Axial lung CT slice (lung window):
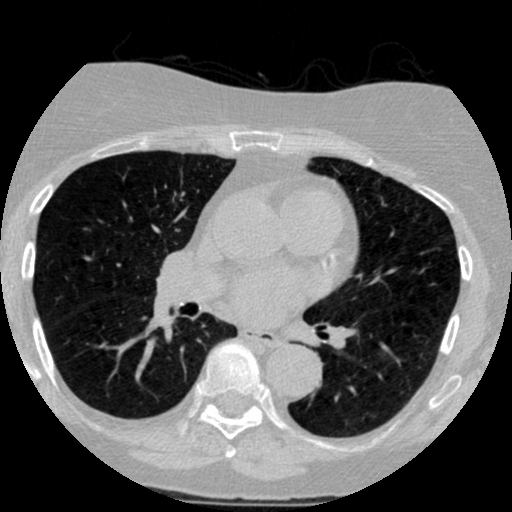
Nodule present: no